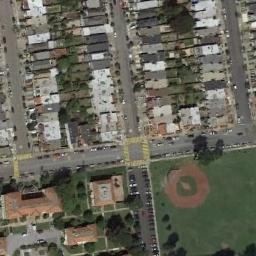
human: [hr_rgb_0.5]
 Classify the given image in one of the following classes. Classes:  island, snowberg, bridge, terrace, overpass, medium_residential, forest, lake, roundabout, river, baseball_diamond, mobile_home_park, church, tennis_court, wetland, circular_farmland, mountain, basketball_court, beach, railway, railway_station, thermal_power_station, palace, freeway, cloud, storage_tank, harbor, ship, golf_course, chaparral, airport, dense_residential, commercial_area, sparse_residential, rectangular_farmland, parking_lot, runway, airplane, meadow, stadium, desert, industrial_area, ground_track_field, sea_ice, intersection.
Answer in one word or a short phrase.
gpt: baseball_diamond